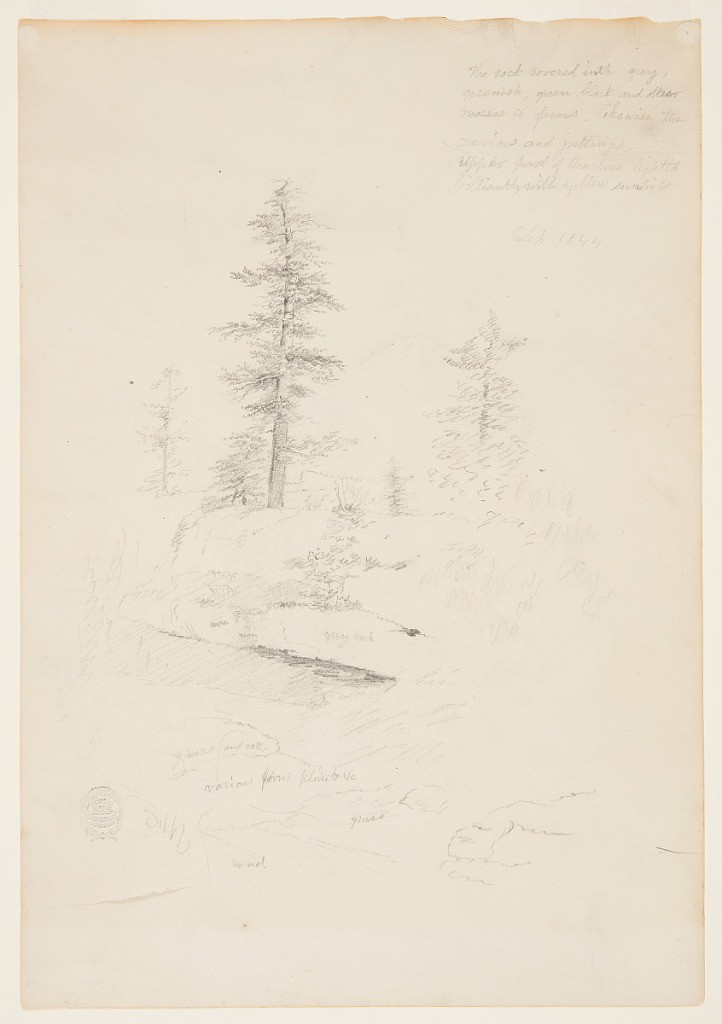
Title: Pine Trees Along a Rocky Bank, Catskill, New York
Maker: Frederic Edwin Church, American, 1826–1900
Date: September 1844
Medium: Graphite on white wove paper; verso: graphite
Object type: Drawing
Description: Landscape sketch showing a view of three large pine trees atop a moss-covered, fern-filled, and rocky steam bank. The largest tree, sketched in the greatest detail, is visible at center left. At lower center, a dirt road descends toward the stream.

Verso: Figure sketch showing at detailed view of a bull's head and face, at center, and below it at lower center/right, the outline of a figure wearing a top hat. The figure resembles a snowman viewed from behind.